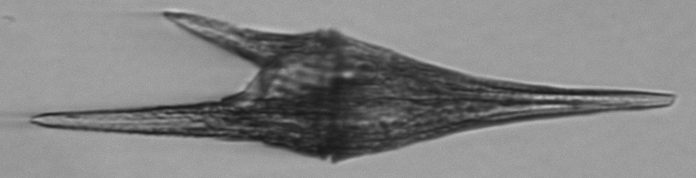
Label: Tripos_furca